【题型】填空题　【知识点】平面几何　【难度】hard
已知: 如图, 点 \(A\)、\(B\) 在射线 \(OM\) 上, 点 \(C\)、\(D\) 在射线 \(ON\) 上, \(AD\)、\(BC\) 交于点 \(P\), \(\frac{OB}{OA} = \frac{OD}{OC} = \frac{5}{3}\). 设 \(\overrightarrow{OA} = \vec{a}\), \(\overrightarrow{OC} = \vec{b}\).

(1) \(\overrightarrow{AC} = \underline{\quad\quad}\), \(\overrightarrow{BD} = \underline{\quad\quad}\) (结果用含向量 \(\vec{a}\)、\(\vec{b}\) 的式子表示).

(2) 由 (1) 可知 \(\overrightarrow{AC}\) 与 \(\overrightarrow{BD}\) 是 \underline{\quad\quad} 向量.

(3) 如果 \(|\overrightarrow{AP}| = 6\), 那么 \(|\overrightarrow{DA}| = \underline{\quad\quad}\).
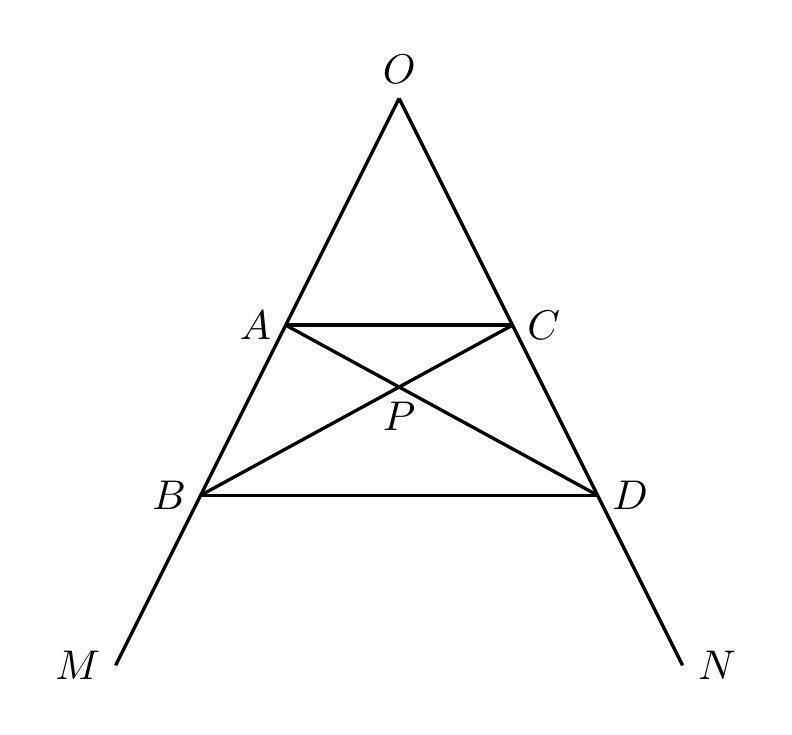
【解答】
【答案】(1) \(\vec{b} - \vec{a}\)；\(\frac{5}{3}\vec{b} - \frac{5}{3}\vec{a}\)

(2) 平行

(3) \(16\)

\vspace{1em}

【分析】本题考查了相似三角形的性质与判定, 平面向量, 掌握平面向量是解题的关键.

(1) \(\overrightarrow{AC} = \overrightarrow{OC} - \overrightarrow{OA} = \vec{b} - \vec{a}\), \(\overrightarrow{BD} = \overrightarrow{OD} - \overrightarrow{OB} = \frac{5}{3}\vec{b} - \frac{5}{3}\vec{a}\).

(2) 根据 \(\overrightarrow{AC} = \vec{b} - \vec{a}\), \(\overrightarrow{BD} = \frac{5}{3}\vec{b} - \frac{5}{3}\vec{a}\), 得出 \(\overrightarrow{AC}\) 与 \(\overrightarrow{BD}\) 是平行向量.

(3) 根据 \(\frac{OB}{OA} = \frac{OD}{OC} = \frac{5}{3}\), 得出 \(AC \parallel BD\), 从而得到 \(\triangle APC \sim \triangle DPB\), 根据 \(\frac{|AP|}{|PD|} = \frac{AC}{BD} = \frac{3}{5}\), 求出 \(|PD| = 10\), 从而得到 \(|DA| = 16\).

\vspace{1em}

【详解】(1) 解: \(\overrightarrow{AC} = \overrightarrow{OC} - \overrightarrow{OA} = \vec{b} - \vec{a}\), \(\overrightarrow{BD} = \overrightarrow{OD} - \overrightarrow{OB} = \frac{5}{3}\vec{b} - \frac{5}{3}\vec{a}\).

故答案为: \(\vec{b} - \vec{a}\), \(\frac{5}{3}\vec{b} - \frac{5}{3}\vec{a}\).

(2) 解: \(\because \overrightarrow{AC} = \vec{b} - \vec{a}\), \(\overrightarrow{BD} = \frac{5}{3}\vec{b} - \frac{5}{3}\vec{a} = \frac{5}{3}(\vec{b} - \vec{a})\),

\(\therefore \overrightarrow{AC}\) 与 \(\overrightarrow{BD}\) 是平行向量.

故答案为: 平行.

(3) 解: \(\because \frac{OB}{OA} = \frac{OD}{OC} = \frac{5}{3}\),

\(\therefore AC \parallel BD\),

\(\therefore \triangle APC \sim \triangle DPB\),

\(\therefore \frac{|\overrightarrow{AP}|}{|\overrightarrow{PD}|} = \frac{AC}{BD} = \frac{3}{5}\),

\(\because |\overrightarrow{AP}| = 6\),

\(\therefore |\overrightarrow{PD}| = 10\),

\(\therefore |\overrightarrow{DA}| = 16\).

故答案为: \(16\).